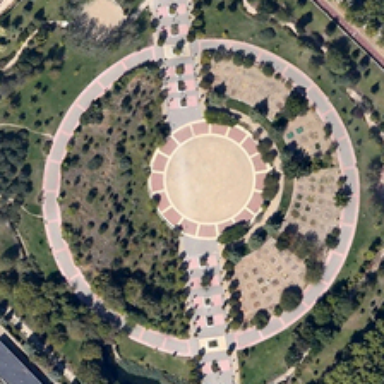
The half of the round square is covered by plants and the other half is covered by bricks .